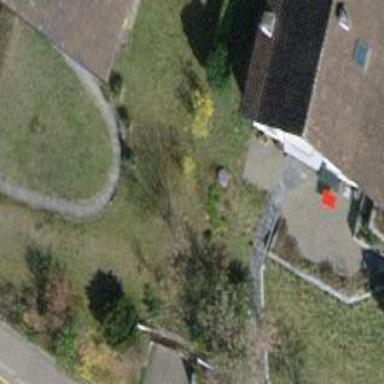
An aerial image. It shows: Detached building.